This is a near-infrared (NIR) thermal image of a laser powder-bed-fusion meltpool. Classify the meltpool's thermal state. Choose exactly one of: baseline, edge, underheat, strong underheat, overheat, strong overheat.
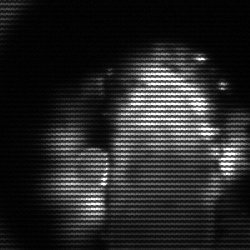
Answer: strong underheat